Field crop: tomato
Growth stage: 1
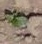
Species: solanum